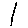
Label: line